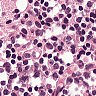
Metastatic tissue present: no